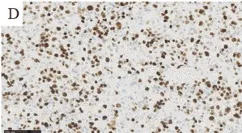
Histopathology findings. , Ki-67.
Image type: pathology (immunostaining)